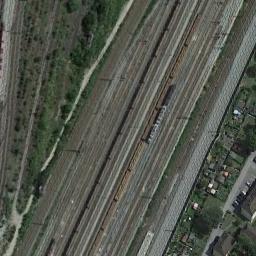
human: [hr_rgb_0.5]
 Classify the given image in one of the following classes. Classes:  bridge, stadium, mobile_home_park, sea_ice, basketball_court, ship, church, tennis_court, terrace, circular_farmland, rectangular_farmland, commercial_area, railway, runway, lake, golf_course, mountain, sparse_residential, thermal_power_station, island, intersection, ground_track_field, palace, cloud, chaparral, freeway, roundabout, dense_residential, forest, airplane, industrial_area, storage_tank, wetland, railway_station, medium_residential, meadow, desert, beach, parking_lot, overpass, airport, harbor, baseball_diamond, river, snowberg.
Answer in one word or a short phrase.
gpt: railway